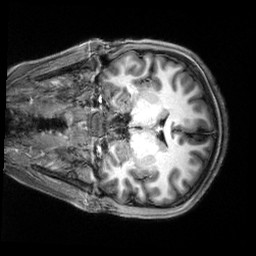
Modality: T1w
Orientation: coronal
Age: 21
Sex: female
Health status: healthy
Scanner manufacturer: siemens
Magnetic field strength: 3 T
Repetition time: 2.5 s
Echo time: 0.00222 s